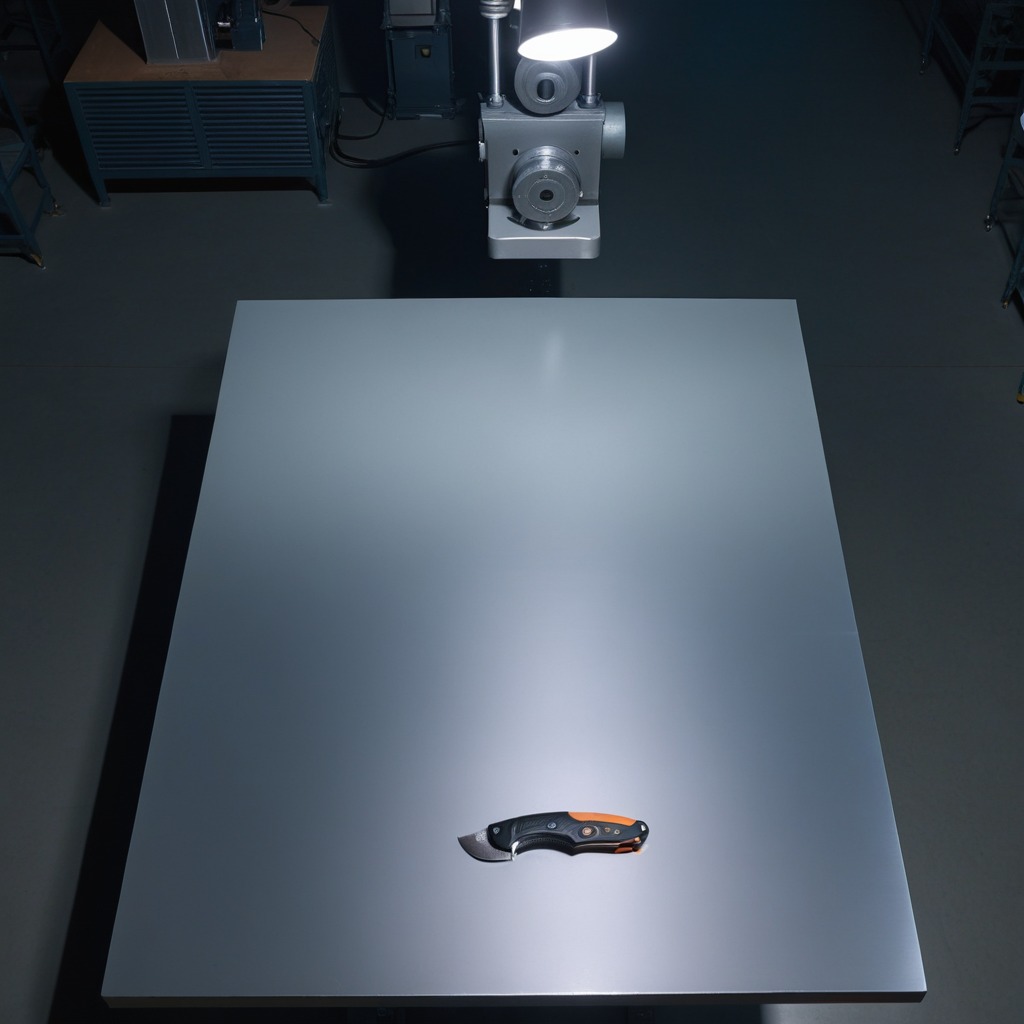
A utility knife lies on the tabletop in the basement.